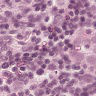
Metastatic tissue present: yes